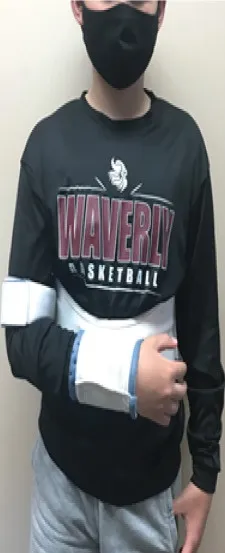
(B) Show the subject with right hand immobilized with a sling.
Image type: medical_photograph (skin_photograph)